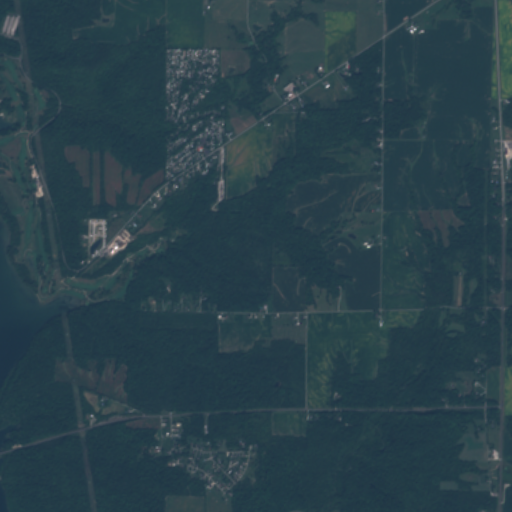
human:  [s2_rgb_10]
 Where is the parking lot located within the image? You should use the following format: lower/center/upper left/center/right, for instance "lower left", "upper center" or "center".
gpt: The parking lot is located in the upper left of the image.
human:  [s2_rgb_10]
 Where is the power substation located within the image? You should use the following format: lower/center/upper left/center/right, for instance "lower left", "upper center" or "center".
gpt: The power substation is located in the lower right of the image.
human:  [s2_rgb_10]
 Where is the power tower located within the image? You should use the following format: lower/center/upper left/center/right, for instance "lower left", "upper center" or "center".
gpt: The power tower is located in the left of the image.
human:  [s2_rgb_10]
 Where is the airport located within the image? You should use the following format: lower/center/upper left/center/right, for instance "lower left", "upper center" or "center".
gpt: There is no airport in the image.